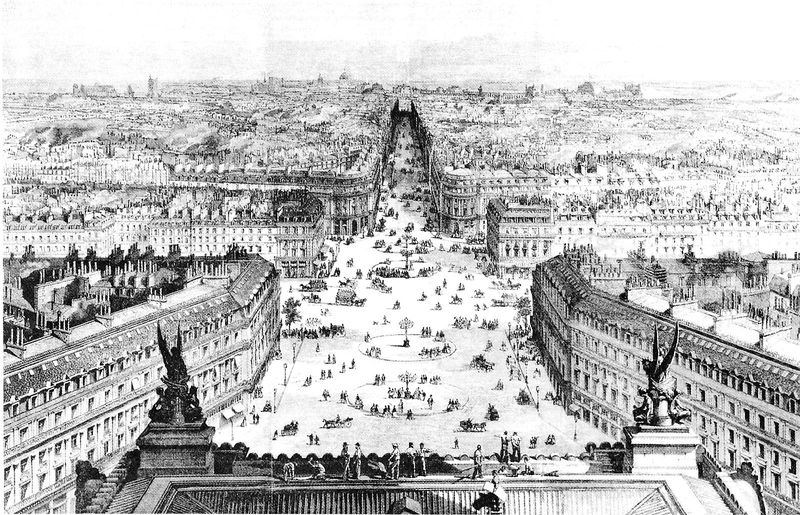
Titel: L’avenue de l’Opera in Paris
Standort: Paris, L’avenue de l’Opéra (EU - F)
Schlagwörter: menschen, stadt, frankreich, paris, strasse, zeichnung, dach, häuser, personen, england, engel, ansicht, dächer, schornsteine, kutschen, platz, vogelperspektive, tor, straßen, skulpturen, boulevard, häuserzeilen, großbritanien